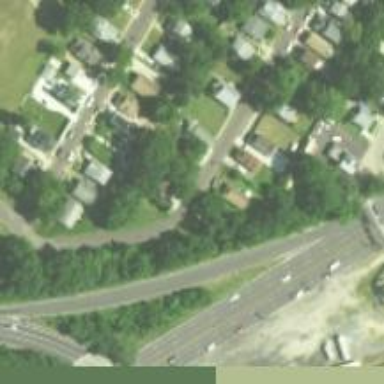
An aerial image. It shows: Residential road.